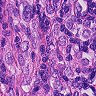
Metastatic tissue present: yes